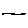
Label: line